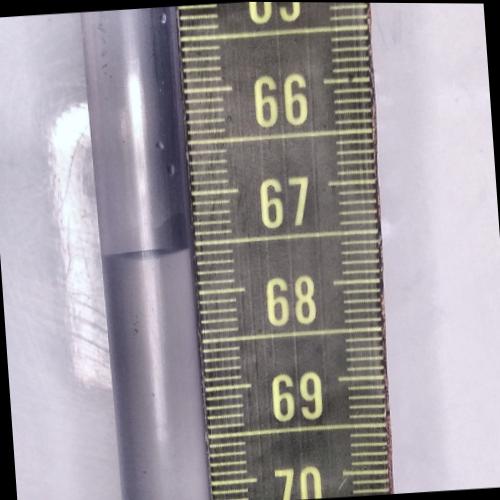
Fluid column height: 67.5 cm